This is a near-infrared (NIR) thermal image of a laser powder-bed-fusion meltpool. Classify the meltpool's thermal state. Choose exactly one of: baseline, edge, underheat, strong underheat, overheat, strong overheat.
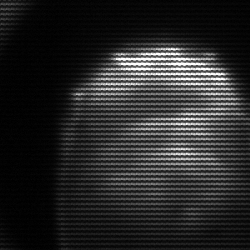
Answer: edge